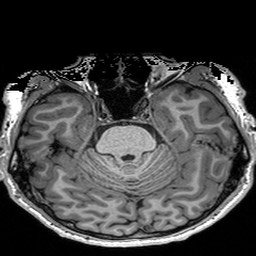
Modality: T1w
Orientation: coronal
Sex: male